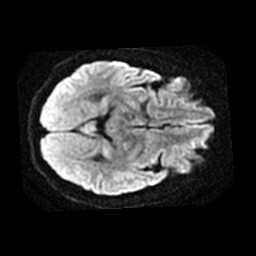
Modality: TRACE
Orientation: axial
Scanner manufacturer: ge
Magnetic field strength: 1.5 T
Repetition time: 8 s
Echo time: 0.0972 s